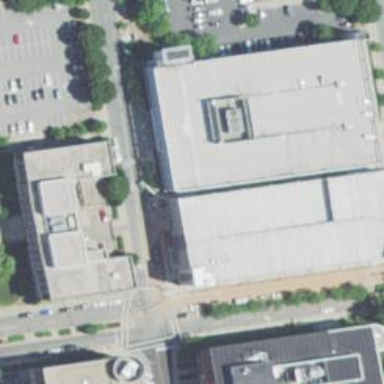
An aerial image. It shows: Multi-storey parking building.